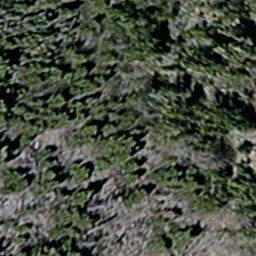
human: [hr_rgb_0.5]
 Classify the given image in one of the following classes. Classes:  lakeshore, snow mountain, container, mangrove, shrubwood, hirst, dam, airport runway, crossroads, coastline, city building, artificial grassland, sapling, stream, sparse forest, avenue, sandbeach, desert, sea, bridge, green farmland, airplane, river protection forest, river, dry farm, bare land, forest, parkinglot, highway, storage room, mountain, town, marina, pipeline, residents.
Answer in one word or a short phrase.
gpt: sparse forest